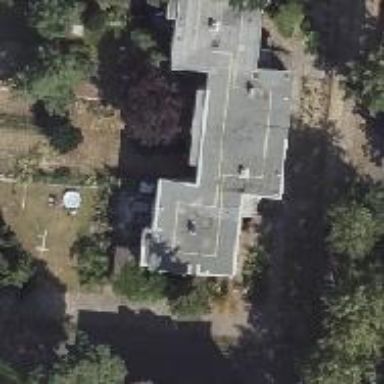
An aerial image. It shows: Semi-detached house with flat roof.